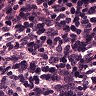
Metastatic tissue present: no